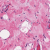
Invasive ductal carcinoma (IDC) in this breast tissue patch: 0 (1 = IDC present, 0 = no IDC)